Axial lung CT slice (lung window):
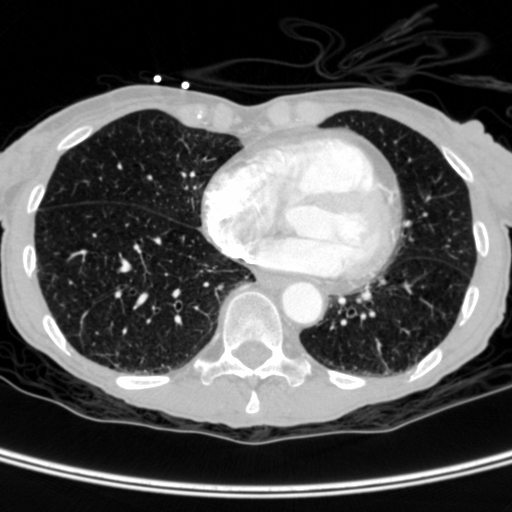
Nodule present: no